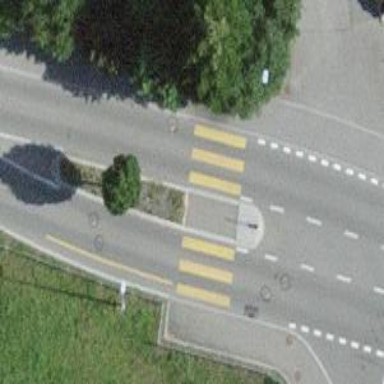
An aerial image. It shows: Uncontrolled zebra crossing with central island. The crossing is marked with zebra stripes.